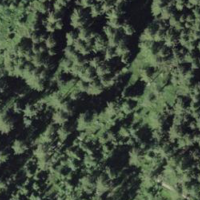
EUNIS habitat code: 43
Species observed at this site:
Larix decidua
Campanula barbata